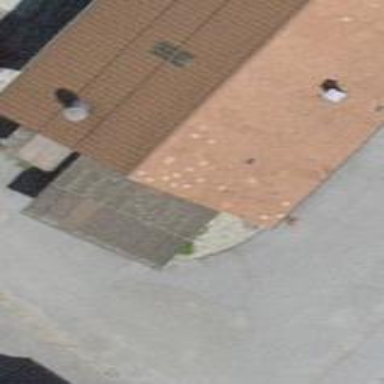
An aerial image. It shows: View of roof of building.